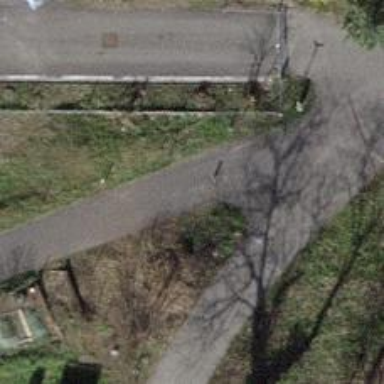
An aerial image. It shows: Bollard barrier.